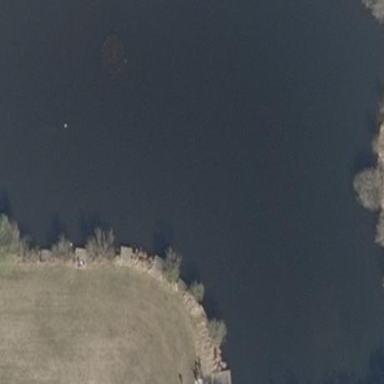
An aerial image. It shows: Serene pond surrounded by nature.